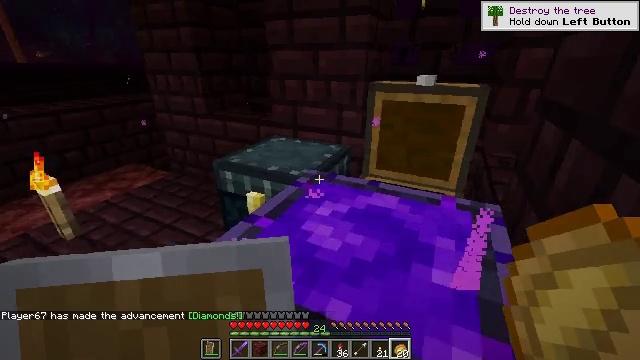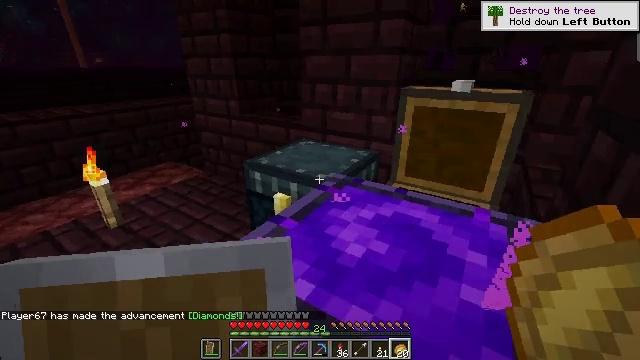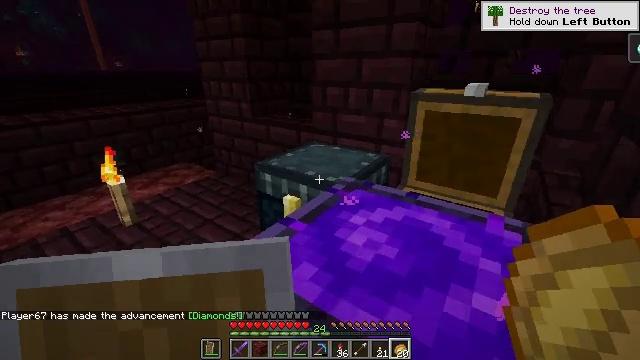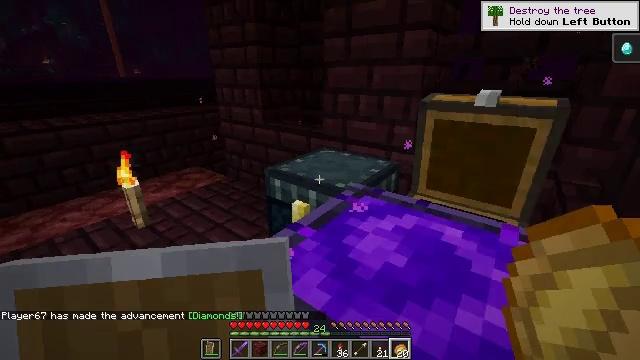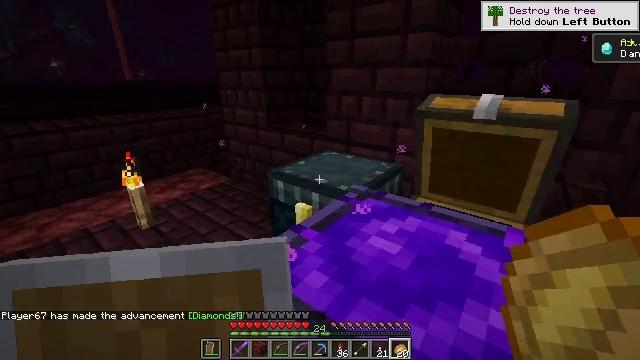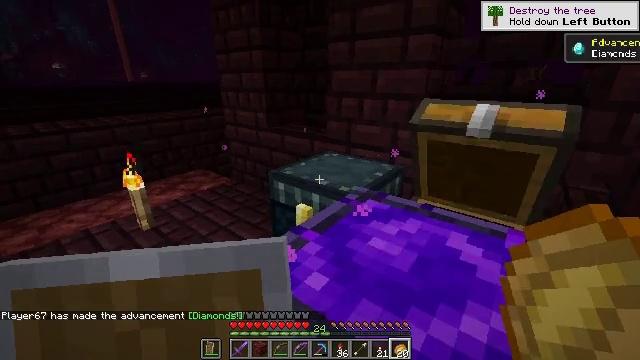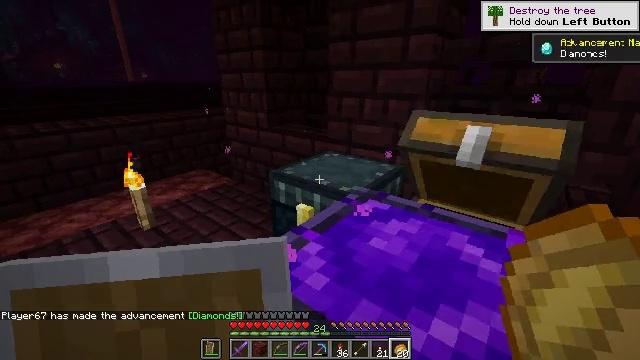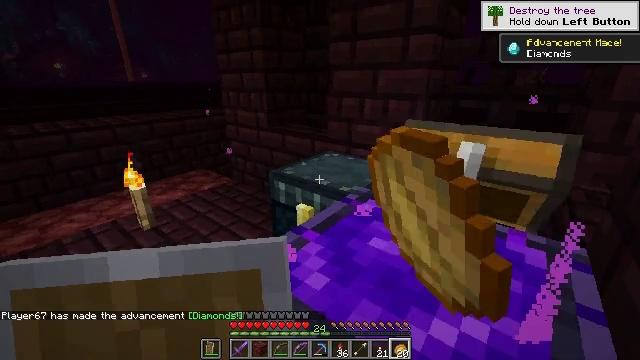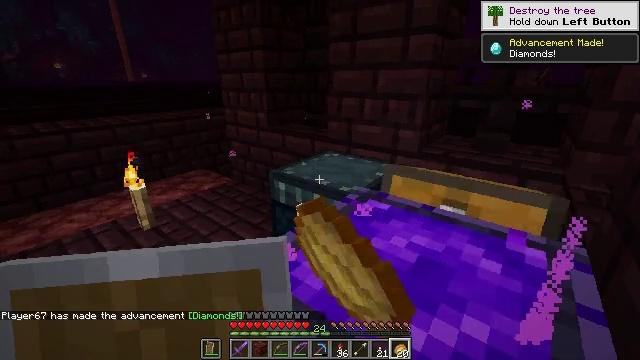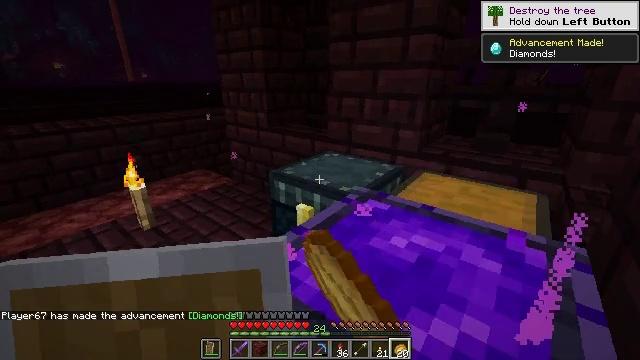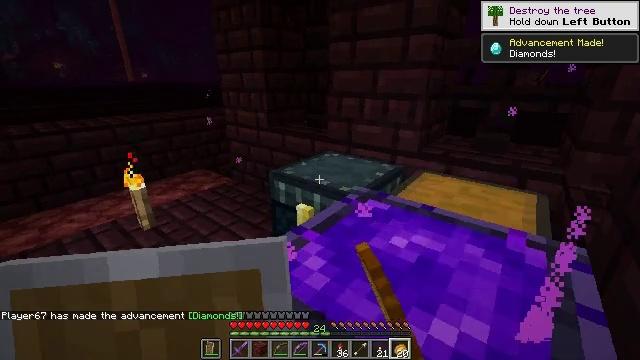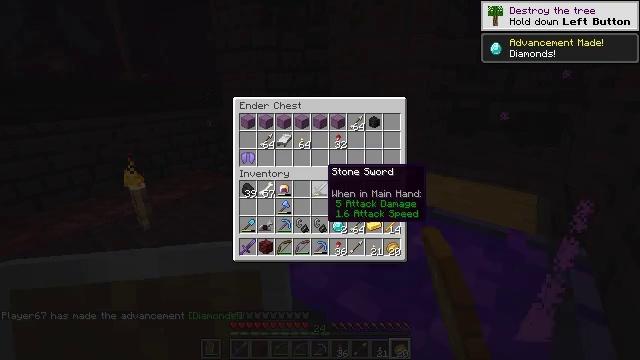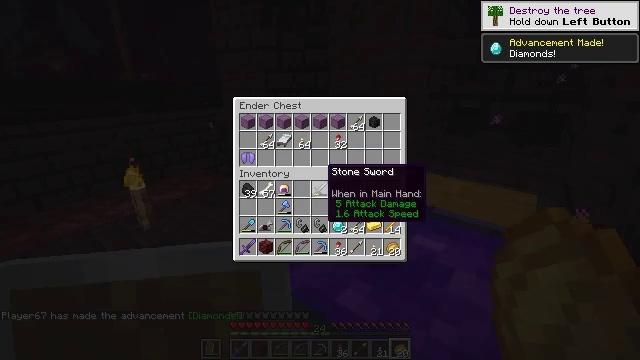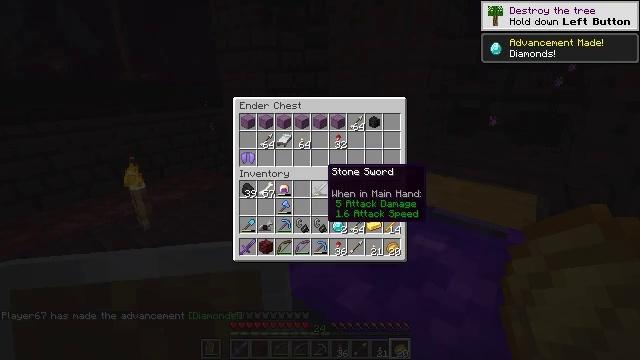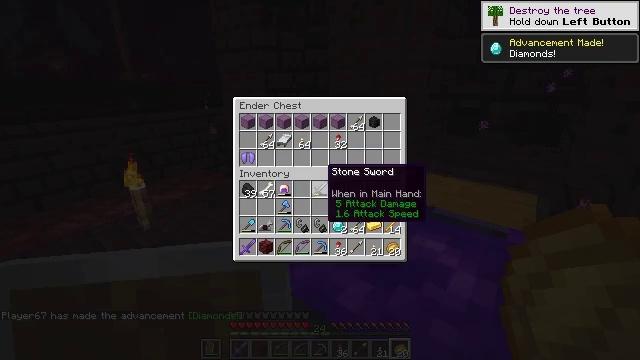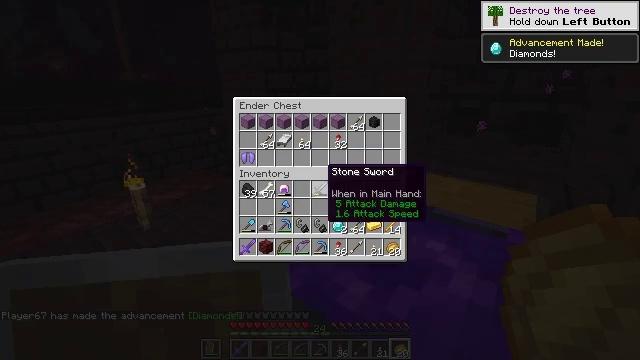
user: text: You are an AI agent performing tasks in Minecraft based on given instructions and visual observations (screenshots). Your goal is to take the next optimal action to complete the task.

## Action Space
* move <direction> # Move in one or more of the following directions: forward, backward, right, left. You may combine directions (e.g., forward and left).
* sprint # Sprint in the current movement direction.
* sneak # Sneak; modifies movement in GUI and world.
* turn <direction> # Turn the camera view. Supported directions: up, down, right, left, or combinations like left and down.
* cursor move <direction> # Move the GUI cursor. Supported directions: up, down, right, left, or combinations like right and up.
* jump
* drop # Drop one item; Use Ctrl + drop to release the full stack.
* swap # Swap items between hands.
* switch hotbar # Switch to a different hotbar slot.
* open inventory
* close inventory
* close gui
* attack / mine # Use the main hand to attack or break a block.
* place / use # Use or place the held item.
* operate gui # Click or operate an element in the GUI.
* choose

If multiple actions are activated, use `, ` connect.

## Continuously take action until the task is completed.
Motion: motion action
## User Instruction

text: Remove the fire source.
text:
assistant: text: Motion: turn left
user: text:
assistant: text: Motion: turn left
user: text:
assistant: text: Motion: turn left and up
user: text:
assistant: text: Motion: no_op
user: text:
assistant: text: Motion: no_op
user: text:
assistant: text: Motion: use / place
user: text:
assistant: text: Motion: use / place
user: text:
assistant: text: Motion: no_op
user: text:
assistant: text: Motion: no_op
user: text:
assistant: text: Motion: no_op
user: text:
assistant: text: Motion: no_op
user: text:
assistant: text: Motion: no_op
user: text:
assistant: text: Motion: no_op
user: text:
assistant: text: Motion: no_op
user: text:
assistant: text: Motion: no_op
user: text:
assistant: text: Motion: sneak
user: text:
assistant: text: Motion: sneak
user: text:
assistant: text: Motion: sneak
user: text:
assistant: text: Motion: sneak, cursor move left and down
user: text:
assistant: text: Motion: sneak, cursor move left
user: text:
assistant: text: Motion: sneak
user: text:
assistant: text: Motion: sneak
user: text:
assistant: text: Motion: sneak
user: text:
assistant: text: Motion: sneak
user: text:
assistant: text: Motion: sneak
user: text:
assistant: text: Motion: sneak, choose
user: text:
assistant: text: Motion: sneak, choose
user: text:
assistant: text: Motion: sneak
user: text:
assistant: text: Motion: sneak, cursor move right
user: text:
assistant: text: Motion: sneak, choose